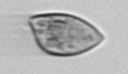
Label: Prorocentrum_dentatum